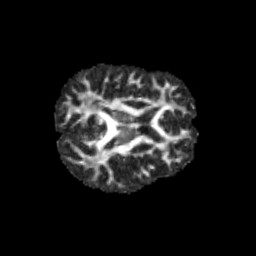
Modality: FA
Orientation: axial
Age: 13
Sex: male
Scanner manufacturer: siemens
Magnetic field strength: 3 T
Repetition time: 3.8 s
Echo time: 0.07 s